Question: I have this situation:
'''
<li id="liMessagesPanel" >
<span id="unreadMessagesCount" class="messagesCount" ></span>
<a ID="lnkMessages" class="messages">
<small>Notifications</small>
</a>
</li>
'''
This produces the following:

'''
a.messages{ background: url(../img/Footer/iconMail.png) no-repeat center center; border-right: 1px solid #bbb;}
.messagesCount {
background-color: red;
border: 1px solid white;
border-radius: 16% 16% 16% 16%;
color: White;
font-family: Verdana;
font-size: 8px;
font-weight: bold;
height: 20px;
margin-left: -20px;
position: relative;
width: 198px;
z-index: <PHONE>;
padding: 0 1px;
}
'''
The problem is that because the span is not inside the anchor element it's not clickable, and if I put it inside the anchor element it's not recognized.
The white mail envelope is the image, the red box on the upper right of the envelope image is the span.
Note: I cannot change the structure li -> a -> small because it is used by a jquery plugin, the span was an addition of mine.
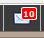
Answer: If you use 'position: absolute;' on '.messageCount', you can put it inside of your '<a>' tag.
Note: I only added 'href="#"' in the '<a>' tag so that it shows that everything is a clickable link.
<URL>
Html:
'''
<li id="liMessagesPanel" >
<a ID="lnkMessages" class="messages" href="#">
<small>Notifications</small>
<span id="unreadMessagesCount" class="messagesCount" ></span>
</a>
</li>
'''
Css:
'''
a.messages{ a.messages{ background: url(../img/Footer/iconMail.png) no-repeat center center; border-right: 1px solid #bbb;}
#lnkMessages {
position: relative;
height: 40px;
width: 40px;
}
.messages {
position: relative;
width: 40px;
}
.messagesCount {
background-color: red;
border: 1px solid white;
border-radius: 16% 16% 16% 16%;
color: White;
font-family: Verdana;
font-size: 8px;
font-weight: bold;
height: 20px;
width: 18px;
padding: 0 1px;
/* new: */
left: 20px;
position: absolute;
}
'''